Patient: sex M, age 65
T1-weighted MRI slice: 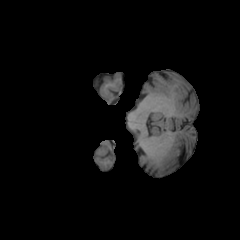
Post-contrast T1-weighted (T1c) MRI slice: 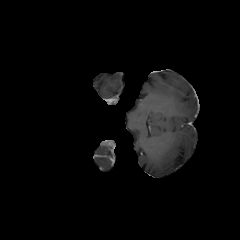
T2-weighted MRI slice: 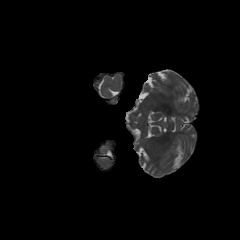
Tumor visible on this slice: no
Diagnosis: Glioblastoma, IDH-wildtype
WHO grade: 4